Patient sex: M
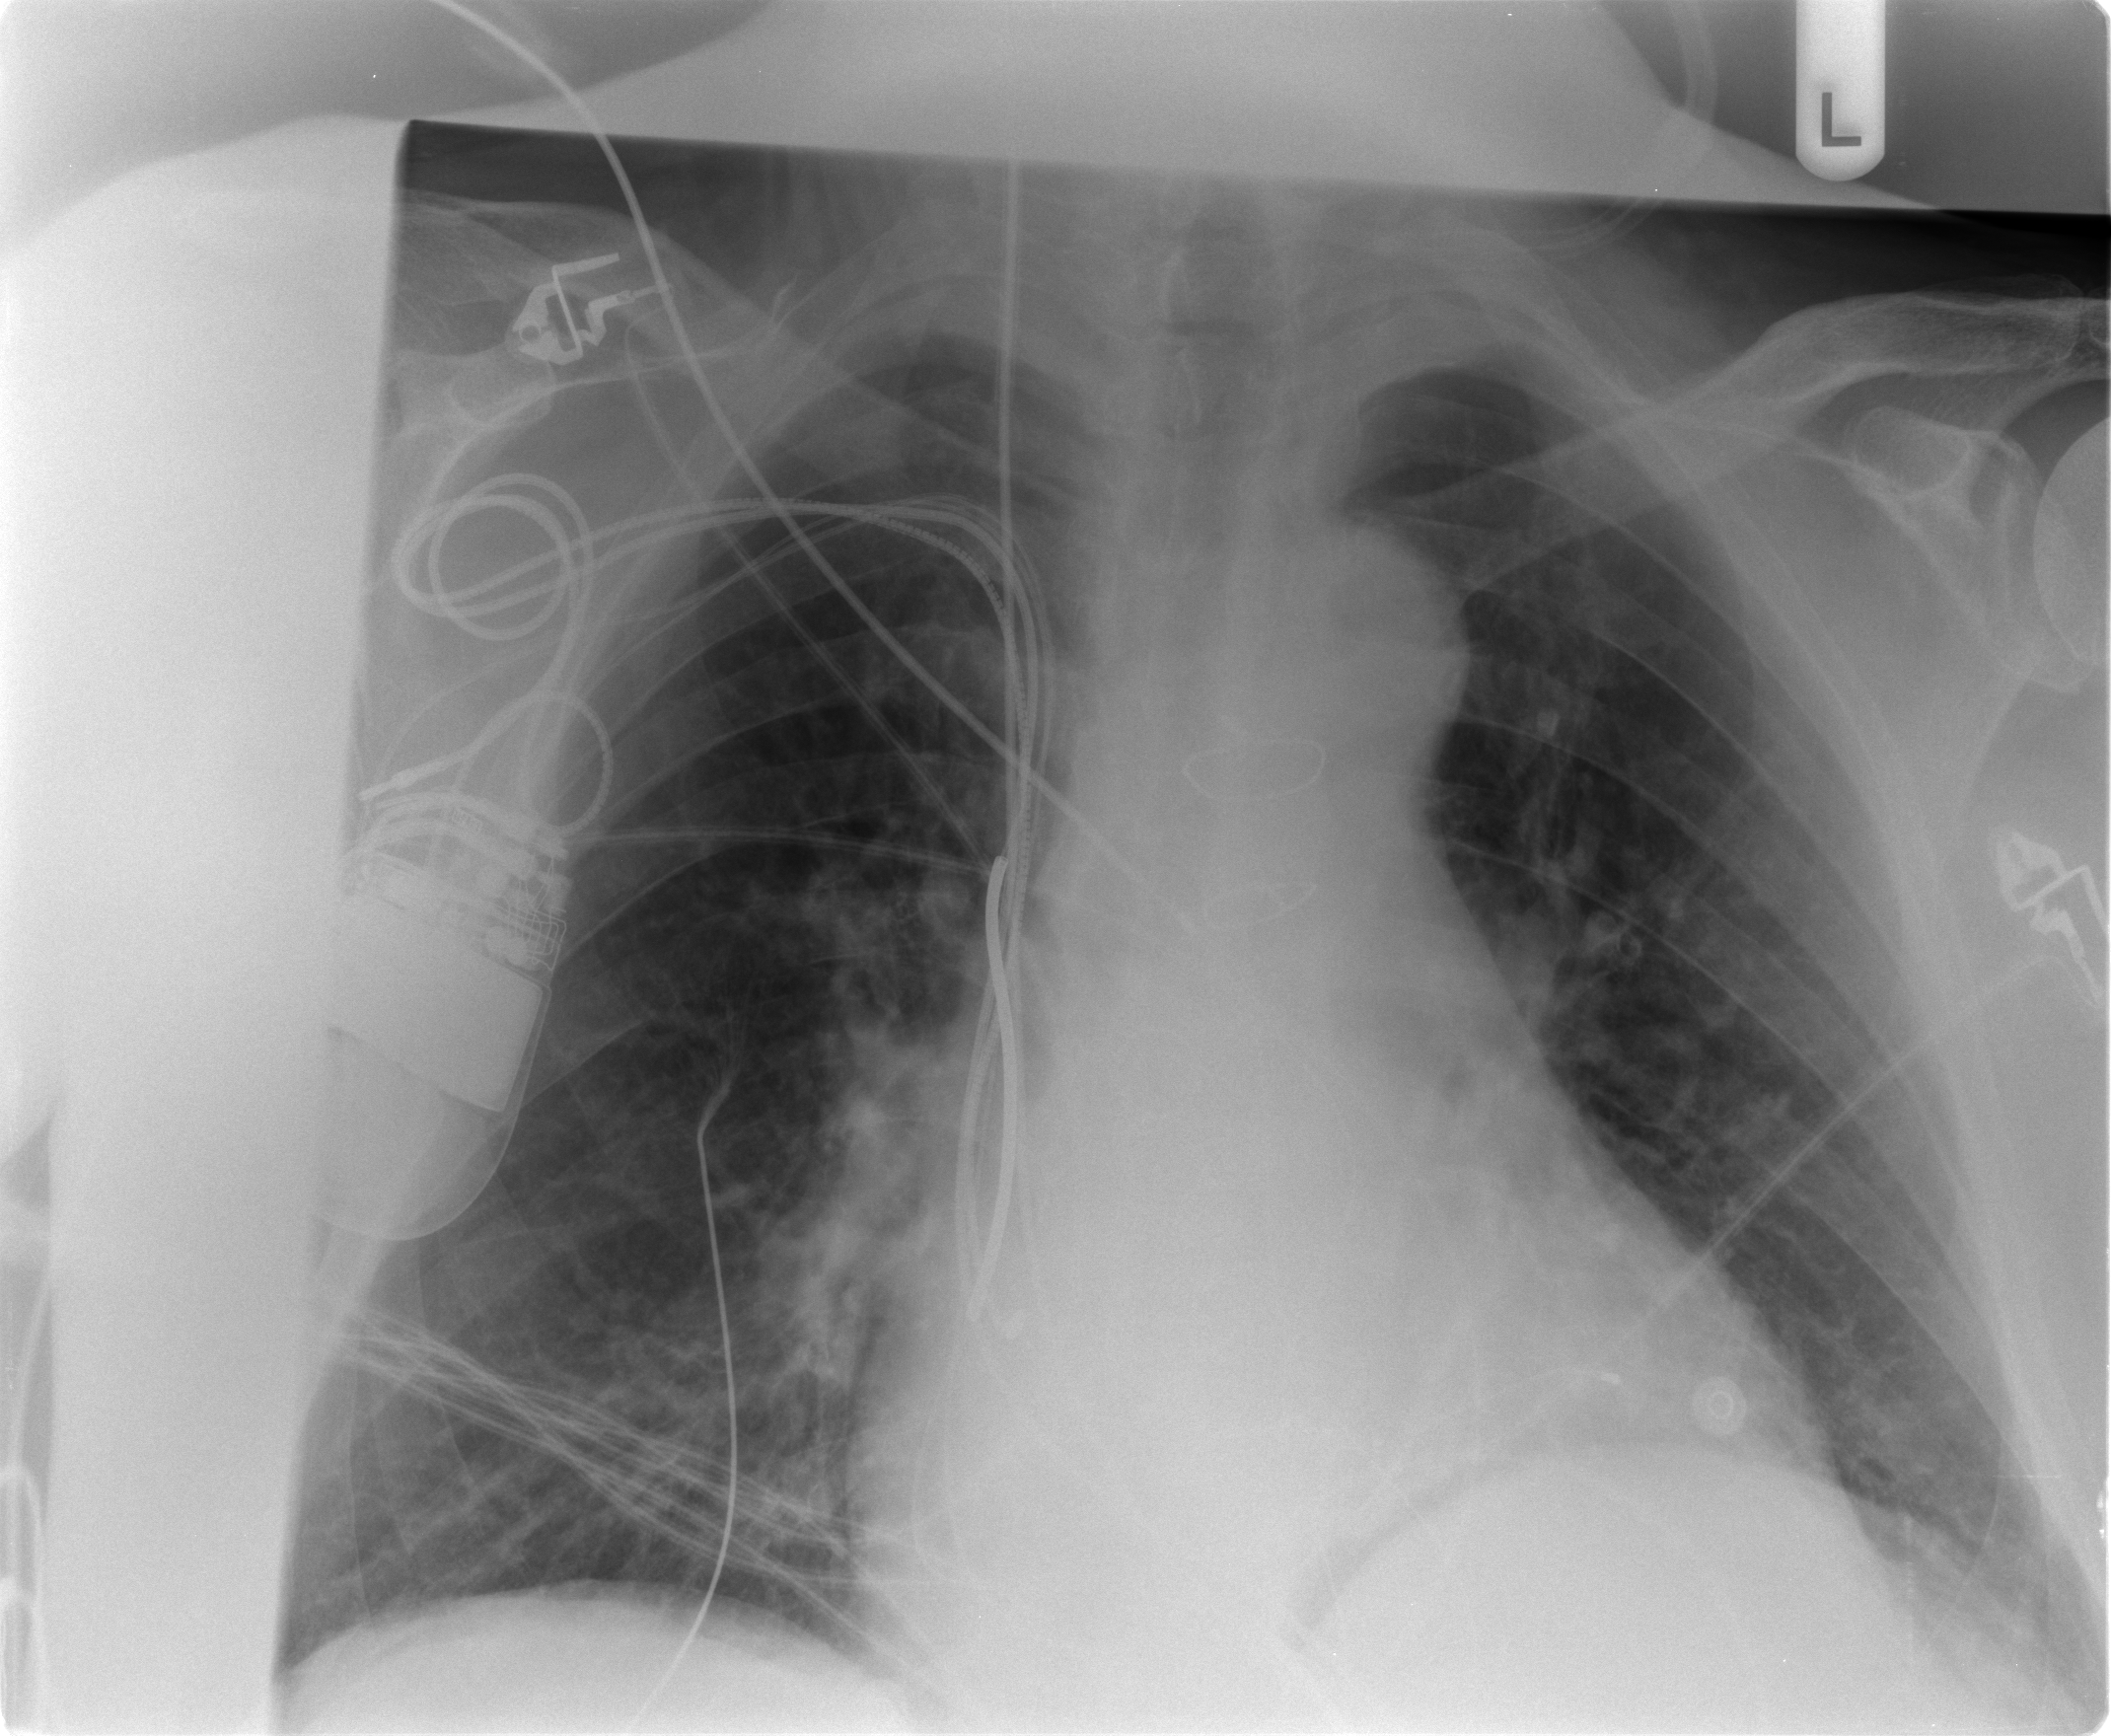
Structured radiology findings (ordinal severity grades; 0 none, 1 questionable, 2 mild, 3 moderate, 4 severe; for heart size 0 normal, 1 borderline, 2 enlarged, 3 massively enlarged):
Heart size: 2
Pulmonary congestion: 0
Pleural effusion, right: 0
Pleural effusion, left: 0
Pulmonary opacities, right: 0
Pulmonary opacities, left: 0
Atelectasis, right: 1
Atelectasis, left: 1